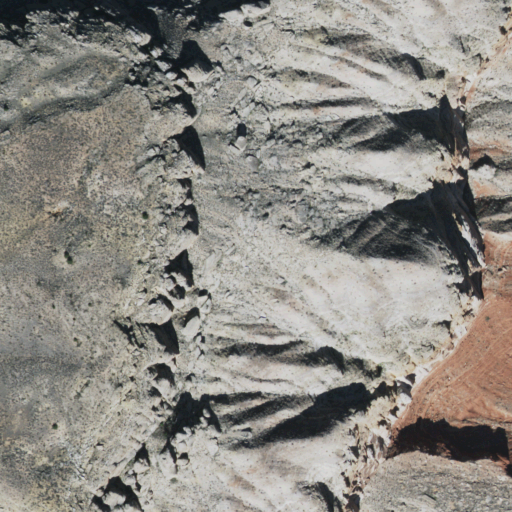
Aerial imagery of cliff(s) in Arizona named Boysag Point containing shrub and barren land